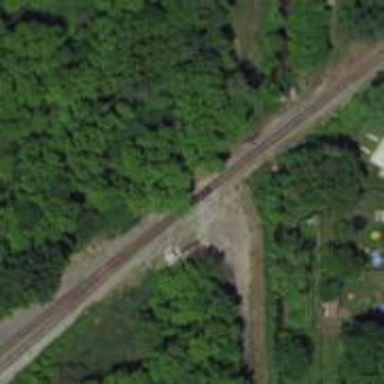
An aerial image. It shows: Railway spur junction.